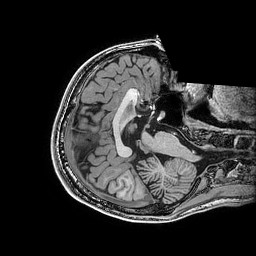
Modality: T1w
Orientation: axial
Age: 22
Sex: male
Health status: healthy